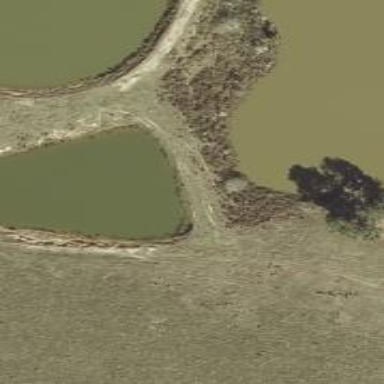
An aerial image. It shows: Reservoir of water.